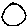
Label: moon